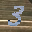
Label: 3